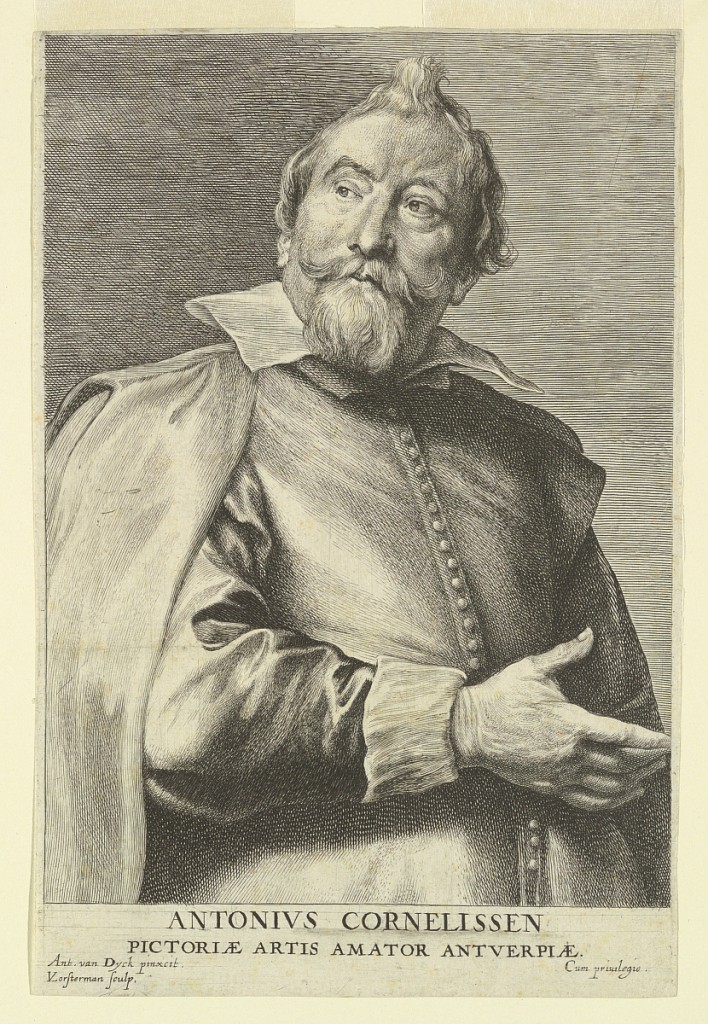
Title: Portrait of Anthony Cornelissen, from the Icones Principum Virorum
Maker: Anthony van Dyck, Netherlandish, 1599 – 1641
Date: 1660
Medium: Etching on paper in black ink
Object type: Print
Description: A half-length portrait of Anthony Cornelissen. His body is in three-quarter view to the right and his bare head turned to left. He holds his right hand at his waistline and his coat hangs loosely over his shoulders.